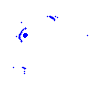
Particle: pion